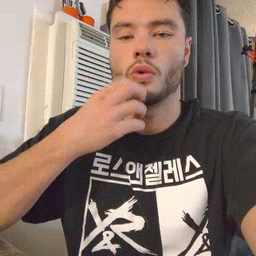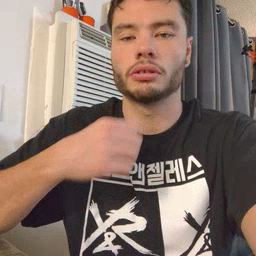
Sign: underwear